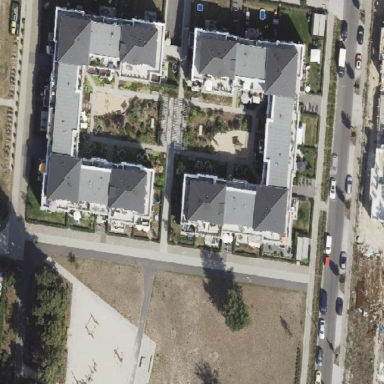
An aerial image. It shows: Hipped roof apartment building.